Question: I have a wordpress site that is set to 970px wide and i built it on my mac that has a resolution set to 1920 X 1080 but when my client views it on his computer it cuts off some of the site. Below is a pic of what it looks like on his computer and what i want it to look like. I did some research and i found this code but it doesn't seem to work
'<script language="javascript"> X = screen.width; Y = screen.height; window.moveTo(0,0); window.resizeTo(X,Y) </script>'
I tried to explain to him that this is a variable that is hard to control since every computer could be set differently. Any Ideas or suggestions would be great.

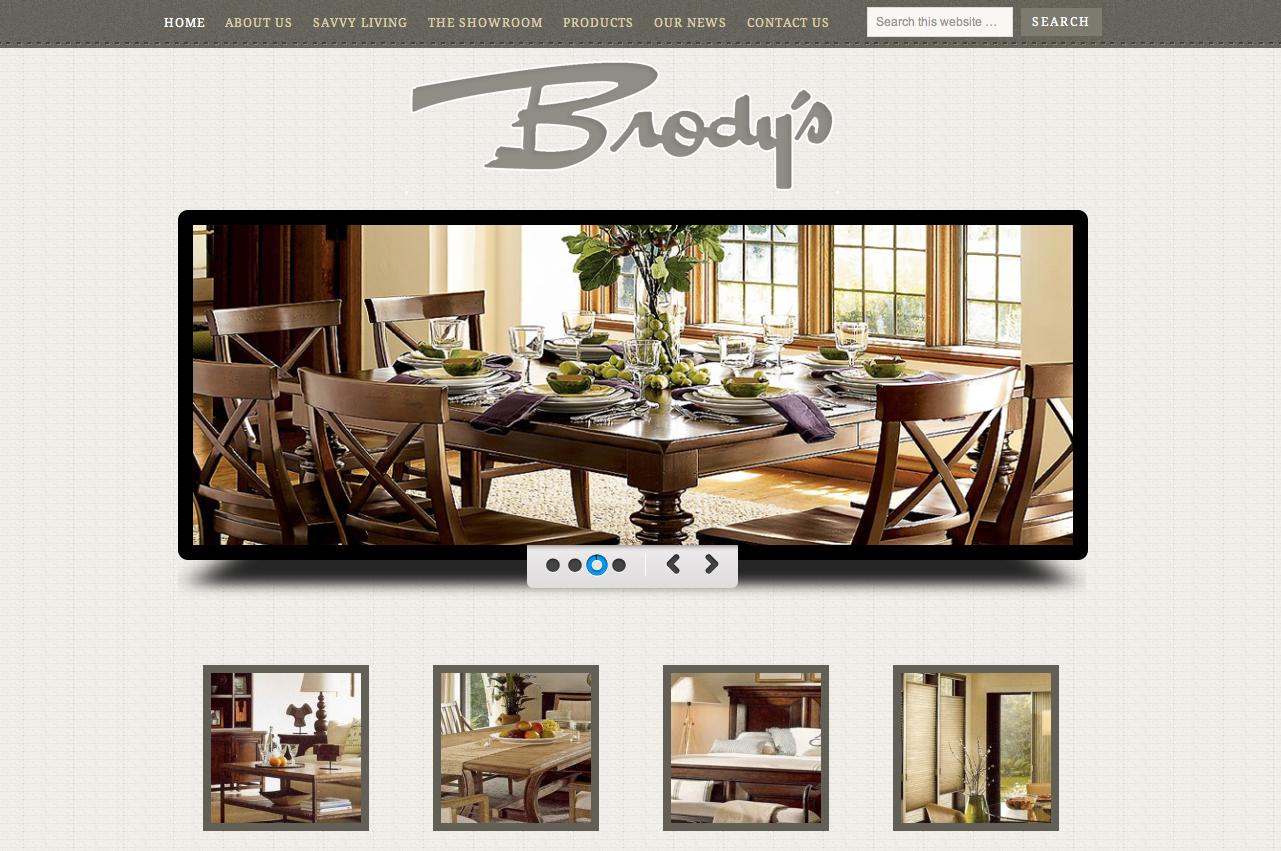
Answer: Unfortunatly, this is a key design element that is normally done in the very first stages of making a website. a Fixed width (and if so what desired size) or a fluid (percentile) website.
You will run into no end of issues if wordpress plugin's are set to pixels, and you try to rearrange it to %'s.
The short answer to your question is that its not just as simple as bunging in one line of code which would give a variable to yoru css width for some element. Its going to be a process of testing the site against many different browser resolutions, and adjusting to suit.
Best of luck!